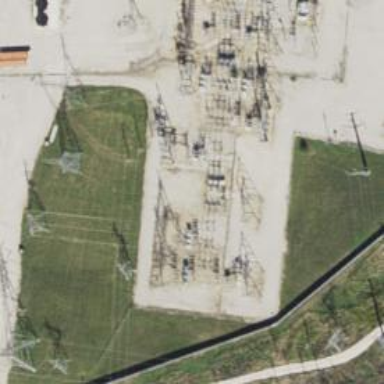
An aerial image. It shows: Switch used for power control.